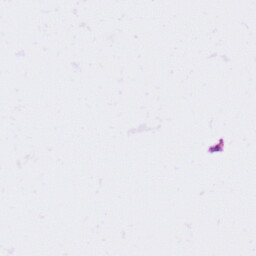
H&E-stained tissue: Ovarian